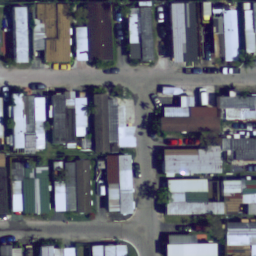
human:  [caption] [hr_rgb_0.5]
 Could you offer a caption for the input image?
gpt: Many mobile homes are closed to each other in the mobile home park .

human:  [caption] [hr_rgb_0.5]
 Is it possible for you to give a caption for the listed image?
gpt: Many mobile homes arranged neatly in the mobile home park .

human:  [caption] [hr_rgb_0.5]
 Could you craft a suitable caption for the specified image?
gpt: Lots of mobile homes with some cars parked at the roadside in the mobile home park .

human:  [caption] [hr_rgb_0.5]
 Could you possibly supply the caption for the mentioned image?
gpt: Many mobile homes arranged neatly in the mobile home park and some roads go through this area .

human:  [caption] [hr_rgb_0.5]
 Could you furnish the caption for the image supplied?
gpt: Lots of mobile homes are closed to each other and some roads go through this area .